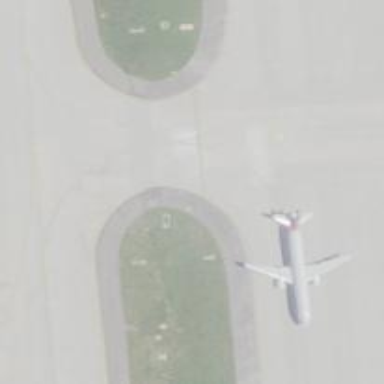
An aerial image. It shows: Image of taxiway at airport.